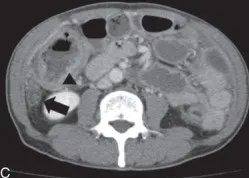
At 20 mo after the initial evaluation,. Dilatation of the ascending colon. Black arrowhead), and ,extraintestinal fluid accumulation,. Which indicated abscess formation. Black arrow).
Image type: radiology (ct)